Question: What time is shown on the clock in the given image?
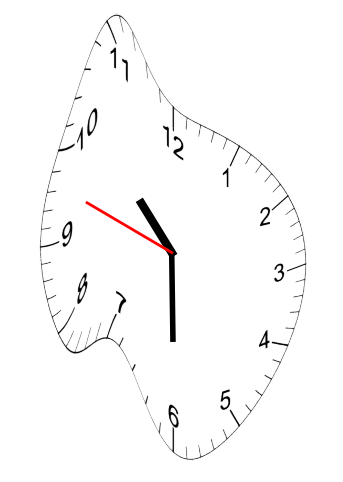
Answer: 10:29:48